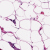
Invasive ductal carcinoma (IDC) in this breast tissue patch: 0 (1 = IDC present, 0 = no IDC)